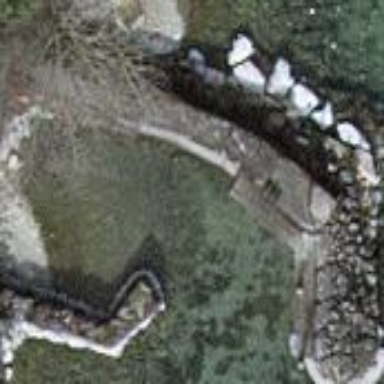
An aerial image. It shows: Breakwater structure.